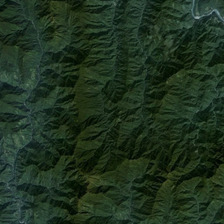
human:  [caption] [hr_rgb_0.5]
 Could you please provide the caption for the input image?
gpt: it is a piece of an irregular green mountain .

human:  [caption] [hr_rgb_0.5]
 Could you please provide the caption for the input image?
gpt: it is a piece of an irregular green mountain .

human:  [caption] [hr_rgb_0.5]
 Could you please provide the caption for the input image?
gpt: it is a piece of an irregular green mountain .

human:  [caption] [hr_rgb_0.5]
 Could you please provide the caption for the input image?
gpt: it is a piece of an irregular green mountain .

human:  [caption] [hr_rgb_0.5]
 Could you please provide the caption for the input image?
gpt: it is a piece of an irregular green mountain .